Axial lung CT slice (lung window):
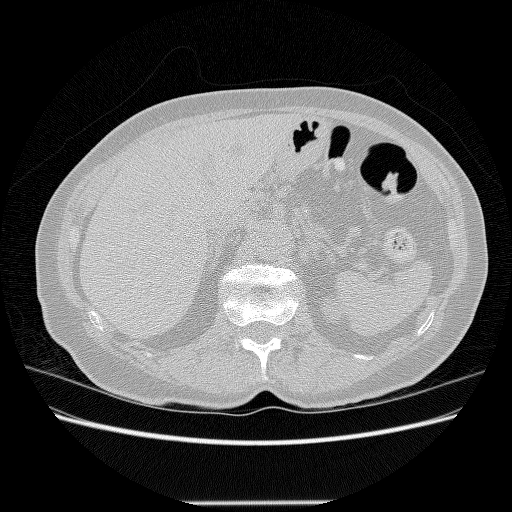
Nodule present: no